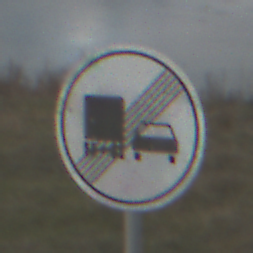
Verkehrszeichen: EndeUeberholverbotKraftfahrzeuge
Umgebung: Outdoor, RoadRail
Tageszeit: SunriseSunset
Wetter: PartlyCloudy
Licht: Natural
Jahreszeit: NotSpecified
Kontrast: LowContrast